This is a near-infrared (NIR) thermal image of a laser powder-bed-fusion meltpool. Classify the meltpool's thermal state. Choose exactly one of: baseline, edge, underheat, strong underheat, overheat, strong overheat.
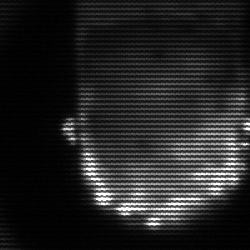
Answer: baseline